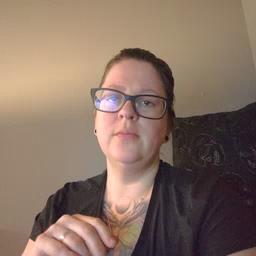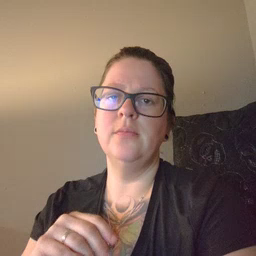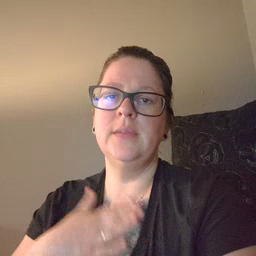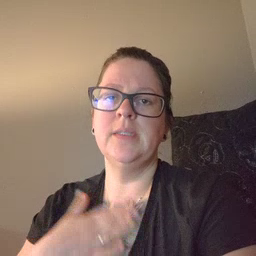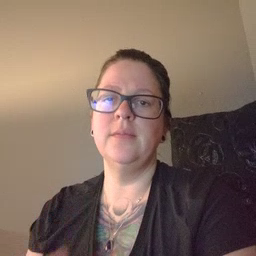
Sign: happy